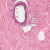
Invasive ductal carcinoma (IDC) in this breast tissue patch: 0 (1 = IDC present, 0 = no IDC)